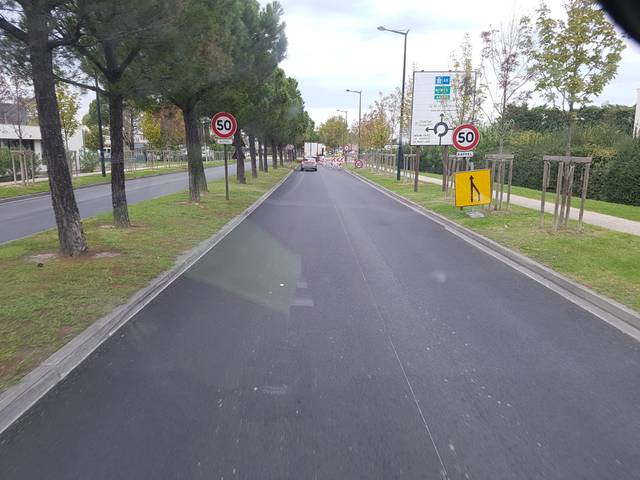
Region: France
Coordinates: 43.929, 4.785